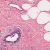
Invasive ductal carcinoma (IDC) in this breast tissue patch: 0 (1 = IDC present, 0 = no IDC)